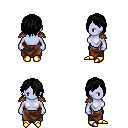
a pixel art fantasy rpg character, female body template, dark elf, purple skin, leather shoulder armor, robe skirt, black bangs hairstyle, gold boots, four views (front, back, left, right), 2x2 character sprite sheet, small pixel art, hard edges, no anti-aliasing